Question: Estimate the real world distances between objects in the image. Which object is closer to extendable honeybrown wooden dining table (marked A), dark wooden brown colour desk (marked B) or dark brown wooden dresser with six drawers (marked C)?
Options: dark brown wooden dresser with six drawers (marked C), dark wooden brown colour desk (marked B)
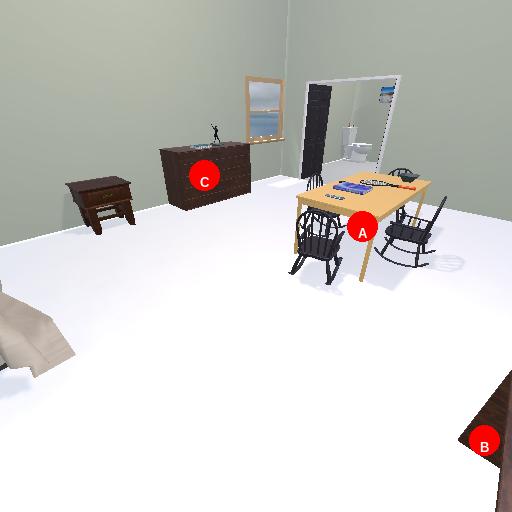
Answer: dark brown wooden dresser with six drawers (marked C)